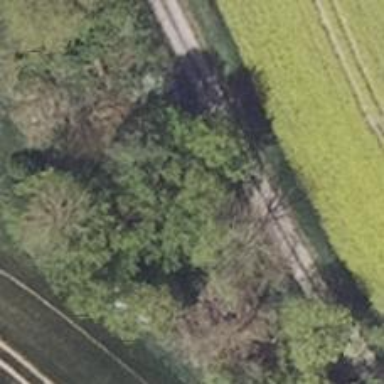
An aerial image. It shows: Deciduous broadleaved tree.